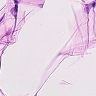
Metastatic tissue present: no